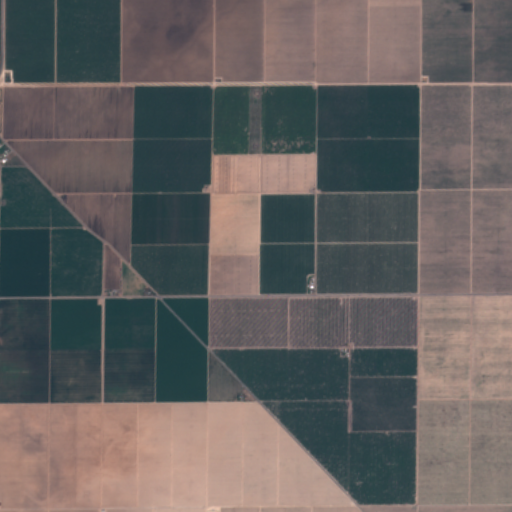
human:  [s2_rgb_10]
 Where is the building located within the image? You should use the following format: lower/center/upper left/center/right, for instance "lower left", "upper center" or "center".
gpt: The building is located in the lower center of the image.
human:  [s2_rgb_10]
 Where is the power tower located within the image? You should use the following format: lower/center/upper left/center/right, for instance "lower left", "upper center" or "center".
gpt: There is no power tower in the image.